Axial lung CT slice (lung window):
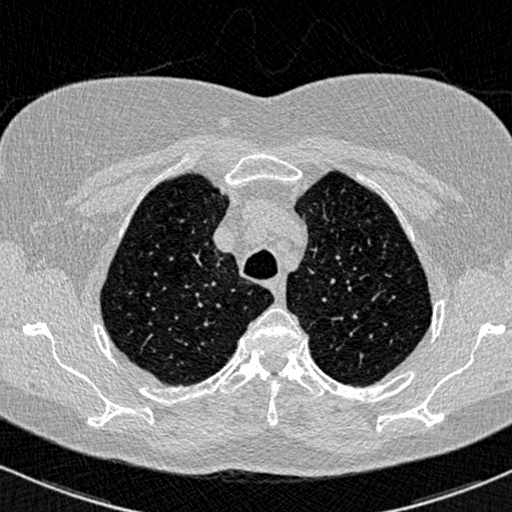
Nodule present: no